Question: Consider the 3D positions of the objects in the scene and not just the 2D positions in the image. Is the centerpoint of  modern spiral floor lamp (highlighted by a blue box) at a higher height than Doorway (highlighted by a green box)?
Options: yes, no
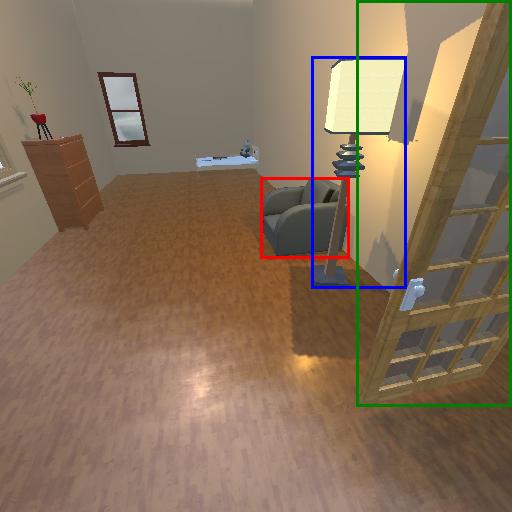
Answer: yes